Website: macys
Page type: delivery-shipping
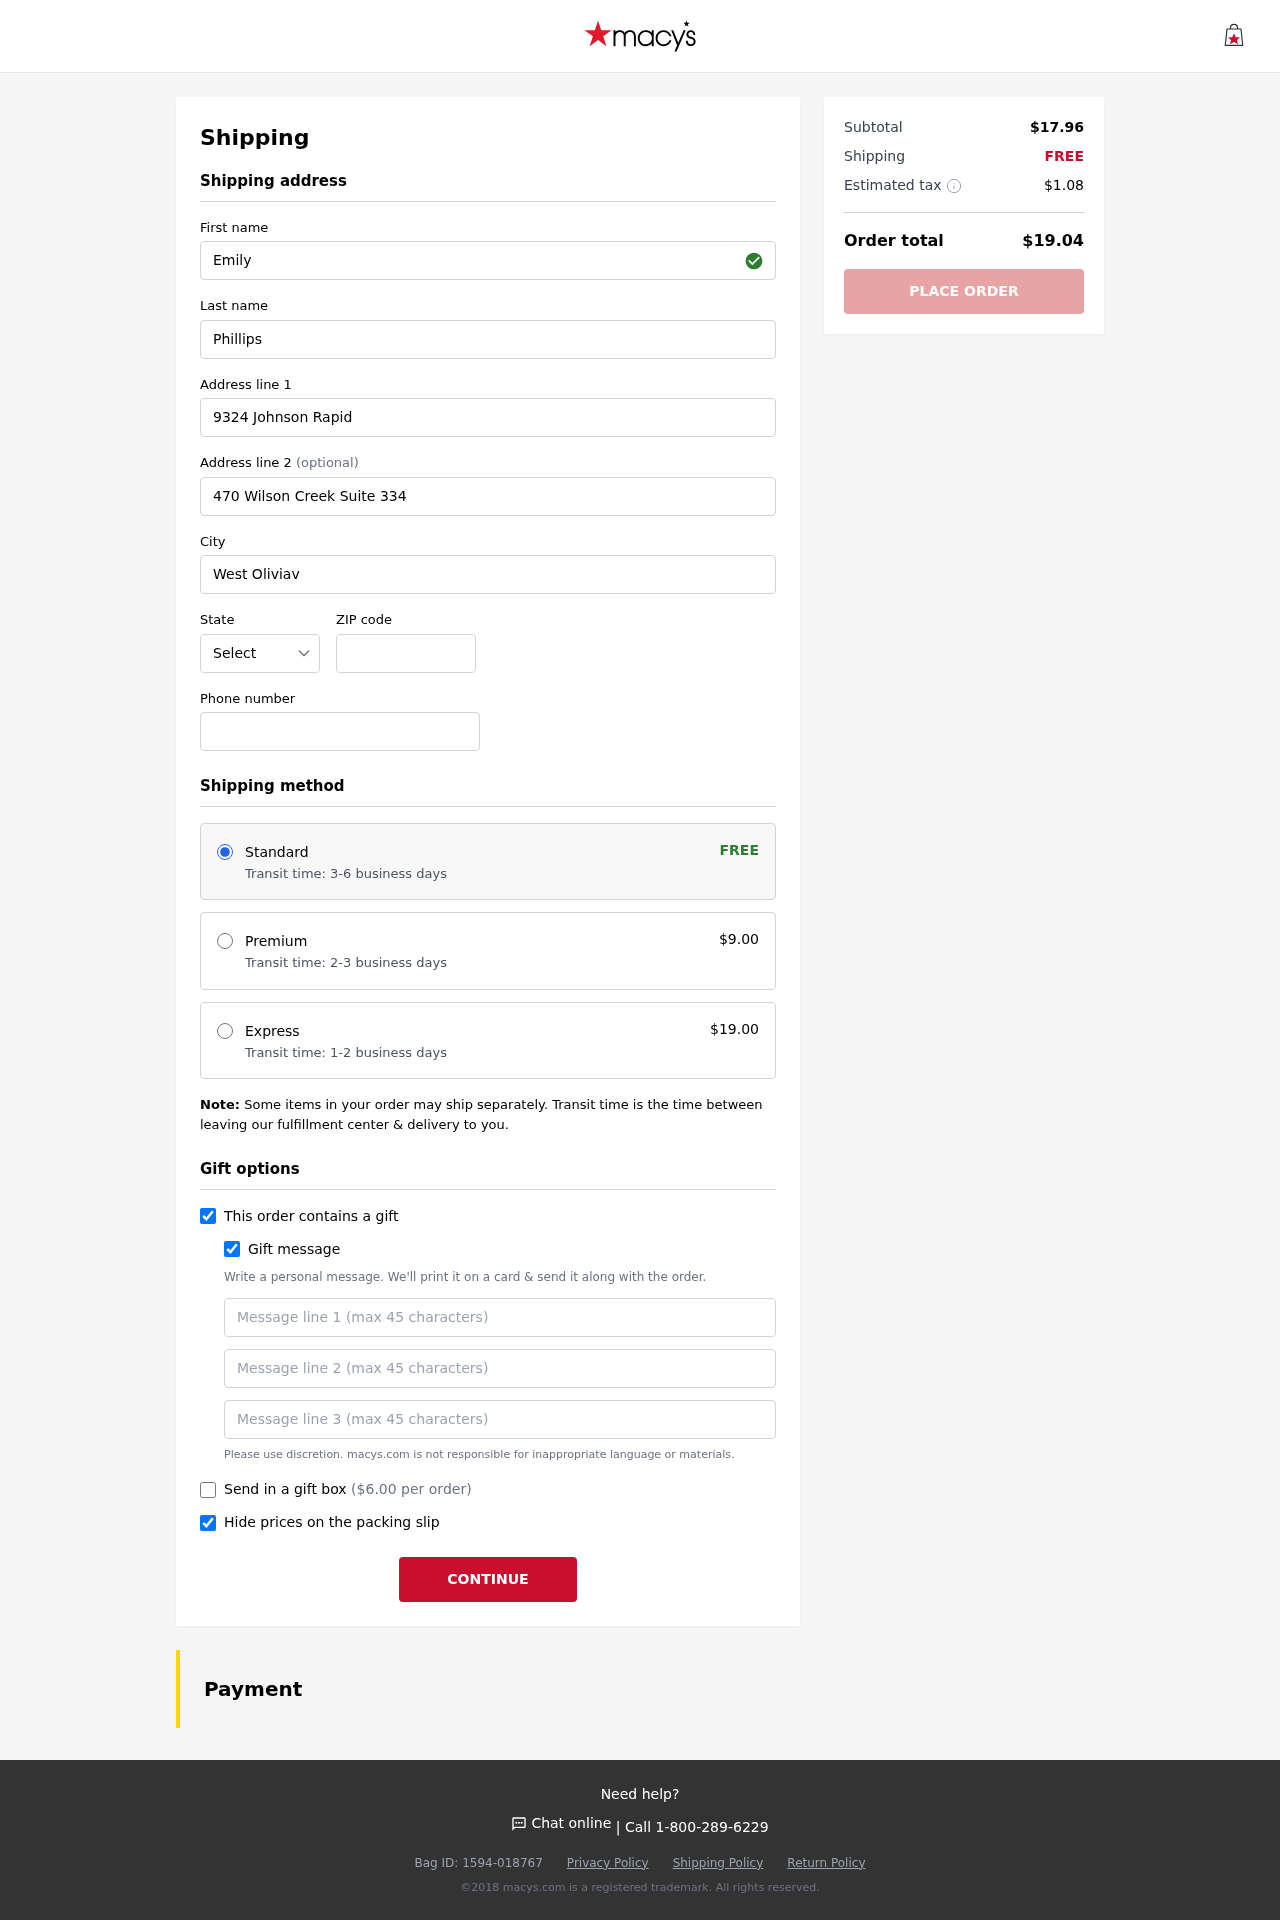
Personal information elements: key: PII_STATE_ABBR
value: WY
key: PII_FIRSTNAME
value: Emily
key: PII_LASTNAME
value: Phillips
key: PII_STREET
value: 9324 Johnson Rapid
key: PII_STREET2
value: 470 Wilson Creek Suite 334
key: PII_CITY
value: West Oliviaville
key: PII_POSTCODE
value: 03507
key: PII_PHONE
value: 2273120327
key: PII_GIFT_MESSAGE
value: Hey Danielle! I thought these delicious tortillas would be perfect for all those fun meals we've been dreaming about together. Can’t wait to have a little fiesta with you soon!  Emily
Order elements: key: ORDER_SHIPPING_STANDARD
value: Transit time: 3-6 business days
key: ORDER_SHIPPING_COST
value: FREE
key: ORDER_SHIPPING_PREMIUM
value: Transit time: 2-3 business days
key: ORDER_SHIPPING_PREMIUM_PRICE
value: $9.00
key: ORDER_SHIPPING_EXPRESS
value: Transit time: 1-2 business days
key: ORDER_SHIPPING_EXPRESS_PRICE
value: $19.00
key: ORDER_GIFT_BOX_PRICE
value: ($6.00 per order)
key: ORDER_SUBTOTAL
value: $17.96
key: ORDER_SHIPPING_COST2
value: FREE
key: ORDER_TAX
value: $1.08
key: ORDER_TOTAL
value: $19.04